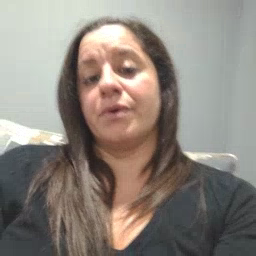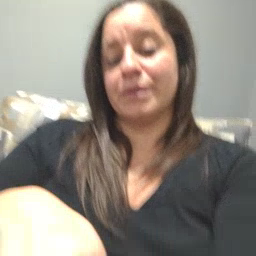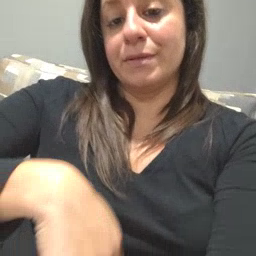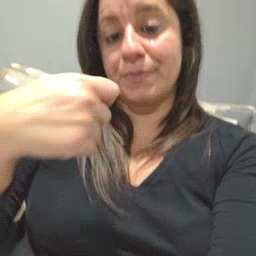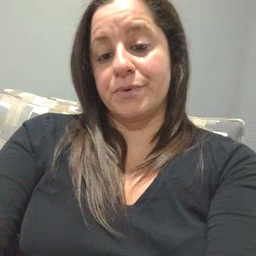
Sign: zipper